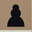
Piece: bP